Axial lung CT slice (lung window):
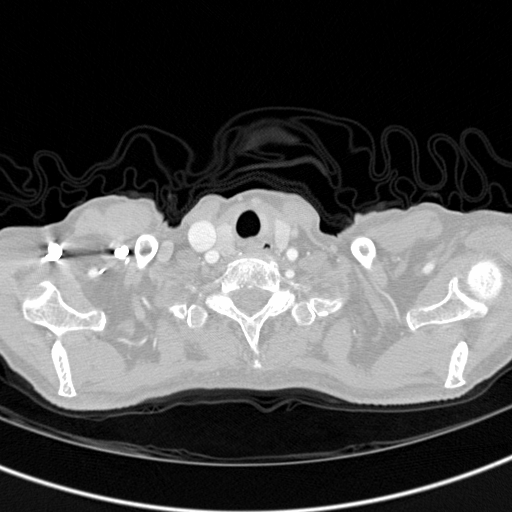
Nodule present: no